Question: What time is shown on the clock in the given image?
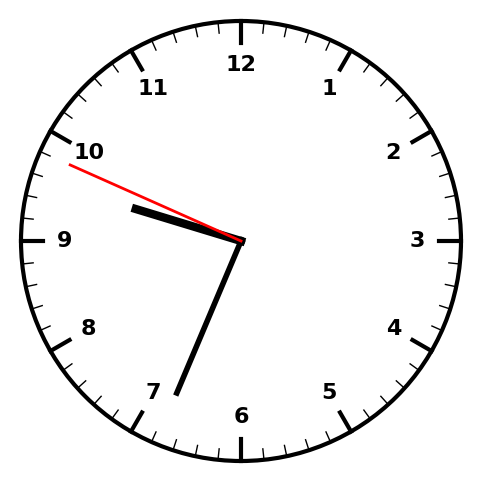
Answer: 09:33:49